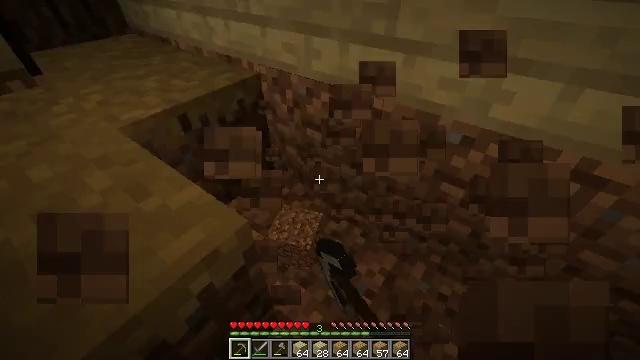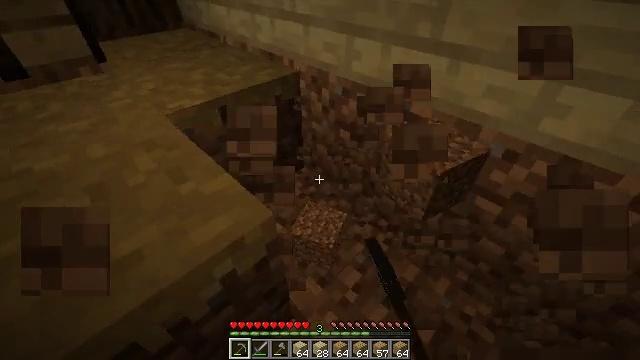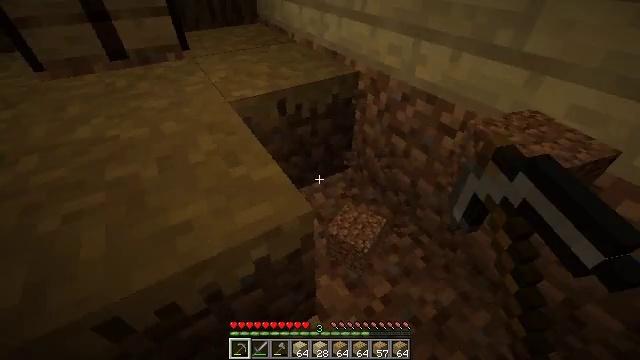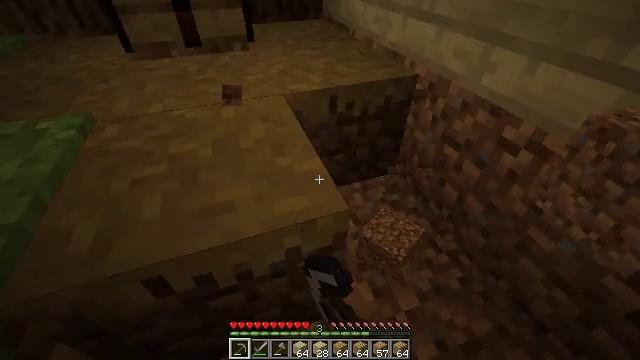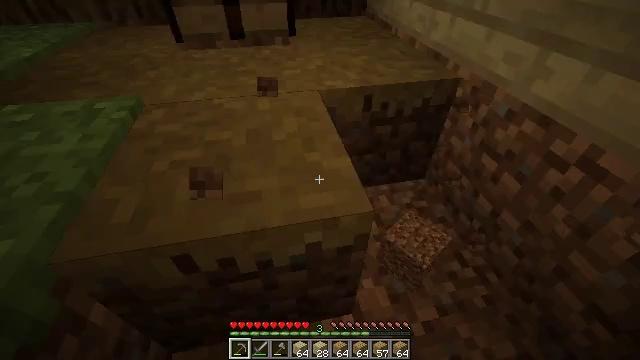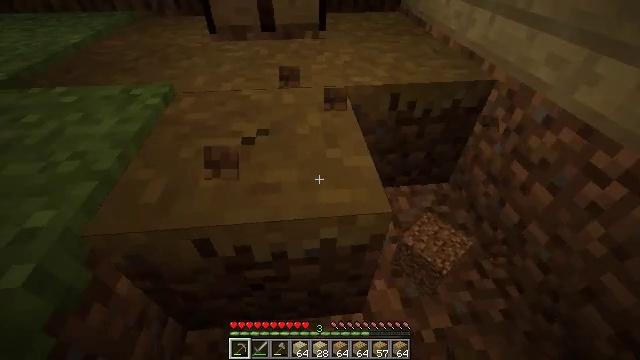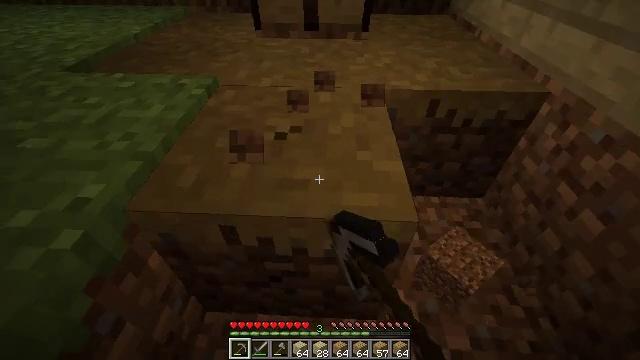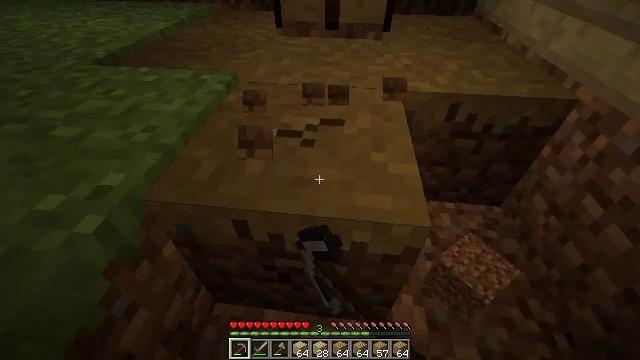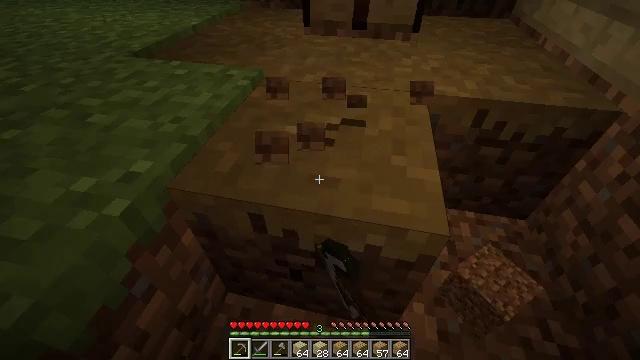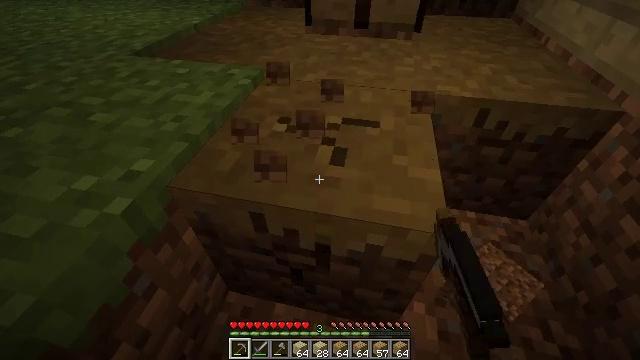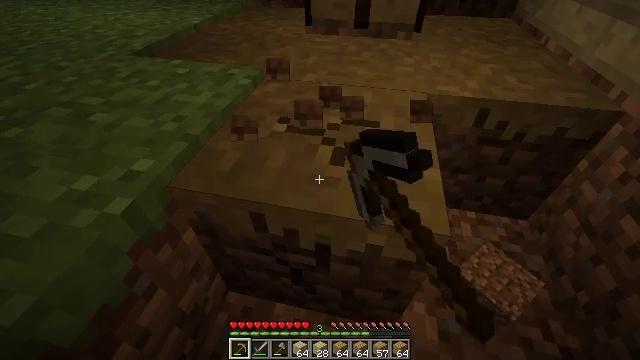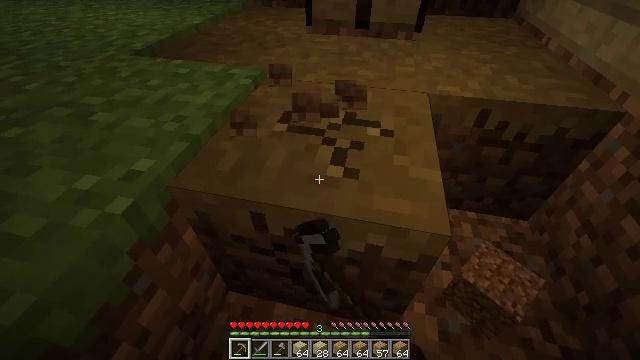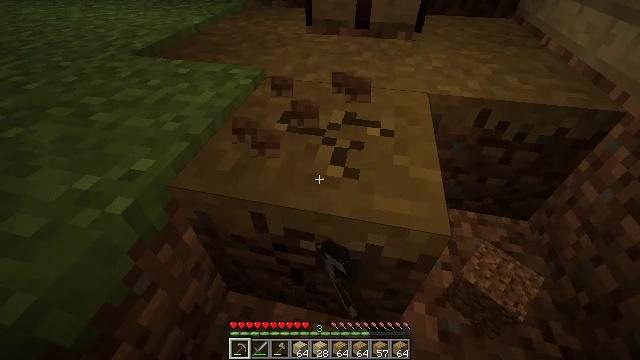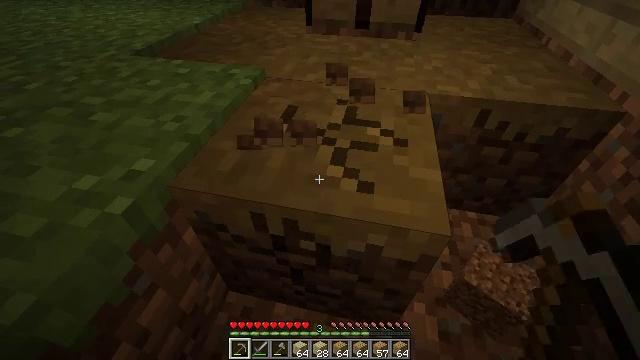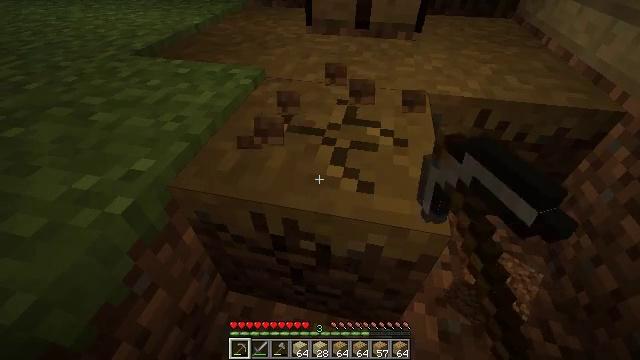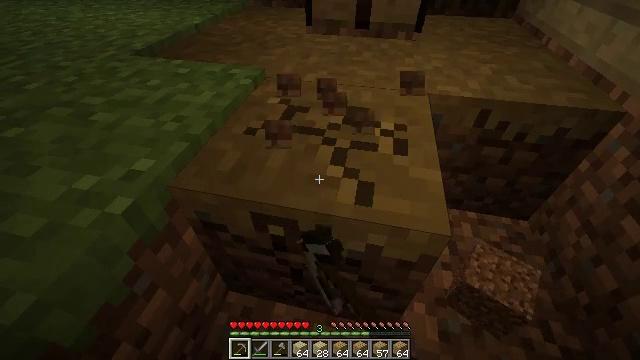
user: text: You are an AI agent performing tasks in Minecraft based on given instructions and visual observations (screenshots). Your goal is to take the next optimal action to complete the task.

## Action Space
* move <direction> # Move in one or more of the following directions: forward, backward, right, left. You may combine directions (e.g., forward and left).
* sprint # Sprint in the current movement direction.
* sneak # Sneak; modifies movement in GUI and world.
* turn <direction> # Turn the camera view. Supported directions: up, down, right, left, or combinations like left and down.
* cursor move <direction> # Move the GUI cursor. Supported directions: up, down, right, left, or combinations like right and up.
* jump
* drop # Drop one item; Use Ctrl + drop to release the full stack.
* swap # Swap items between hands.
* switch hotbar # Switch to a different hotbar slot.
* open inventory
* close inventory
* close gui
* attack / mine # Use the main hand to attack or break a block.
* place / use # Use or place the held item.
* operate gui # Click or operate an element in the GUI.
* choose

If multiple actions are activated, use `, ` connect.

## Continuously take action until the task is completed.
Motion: motion action
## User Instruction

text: Mine the grass path to create a new path.
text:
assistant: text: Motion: turn left, attack / mine
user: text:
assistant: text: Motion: turn left, attack / mine
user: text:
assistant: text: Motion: turn left, attack / mine
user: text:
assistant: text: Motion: turn left, attack / mine
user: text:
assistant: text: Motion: turn left, attack / mine
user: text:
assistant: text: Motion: turn left, attack / mine
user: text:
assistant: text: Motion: turn left, attack / mine
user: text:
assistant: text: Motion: turn left, attack / mine
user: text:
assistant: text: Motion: attack / mine
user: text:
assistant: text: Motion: attack / mine
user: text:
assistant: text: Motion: attack / mine
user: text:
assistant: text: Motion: attack / mine
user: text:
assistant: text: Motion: attack / mine
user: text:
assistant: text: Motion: attack / mine
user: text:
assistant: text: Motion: attack / mine
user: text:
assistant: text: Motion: attack / mine
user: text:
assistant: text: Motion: attack / mine
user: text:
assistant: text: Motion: attack / mine
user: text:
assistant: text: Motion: attack / mine
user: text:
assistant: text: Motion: attack / mine
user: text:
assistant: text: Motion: attack / mine
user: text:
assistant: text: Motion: attack / mine
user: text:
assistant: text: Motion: attack / mine
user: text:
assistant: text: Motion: turn right and up, attack / mine
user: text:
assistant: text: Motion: turn up, attack / mine
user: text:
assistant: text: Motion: attack / mine
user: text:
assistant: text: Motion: attack / mine
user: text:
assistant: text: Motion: attack / mine
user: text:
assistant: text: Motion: attack / mine
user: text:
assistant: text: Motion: attack / mine